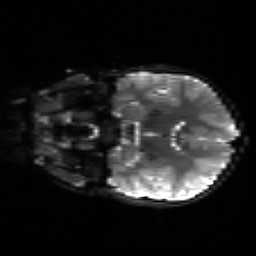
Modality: sbref
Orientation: coronal
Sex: male
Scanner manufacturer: siemens
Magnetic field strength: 3 T
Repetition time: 5 s
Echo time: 0.071 s